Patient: sex F, age 67
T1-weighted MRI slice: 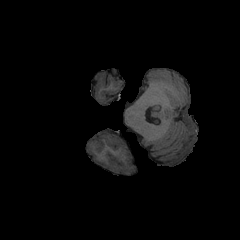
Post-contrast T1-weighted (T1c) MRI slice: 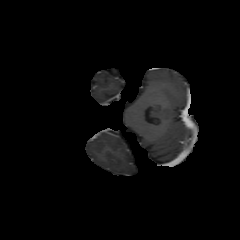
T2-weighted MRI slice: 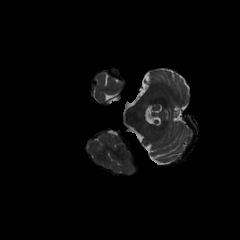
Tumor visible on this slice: no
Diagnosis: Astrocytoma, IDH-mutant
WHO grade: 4